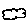
Label: cloud